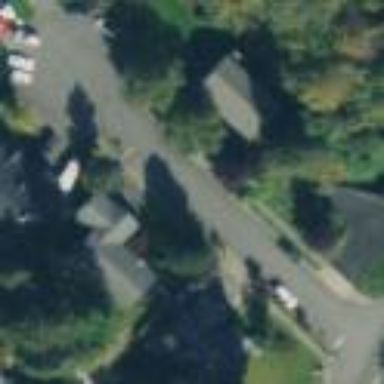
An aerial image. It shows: Residential road area.